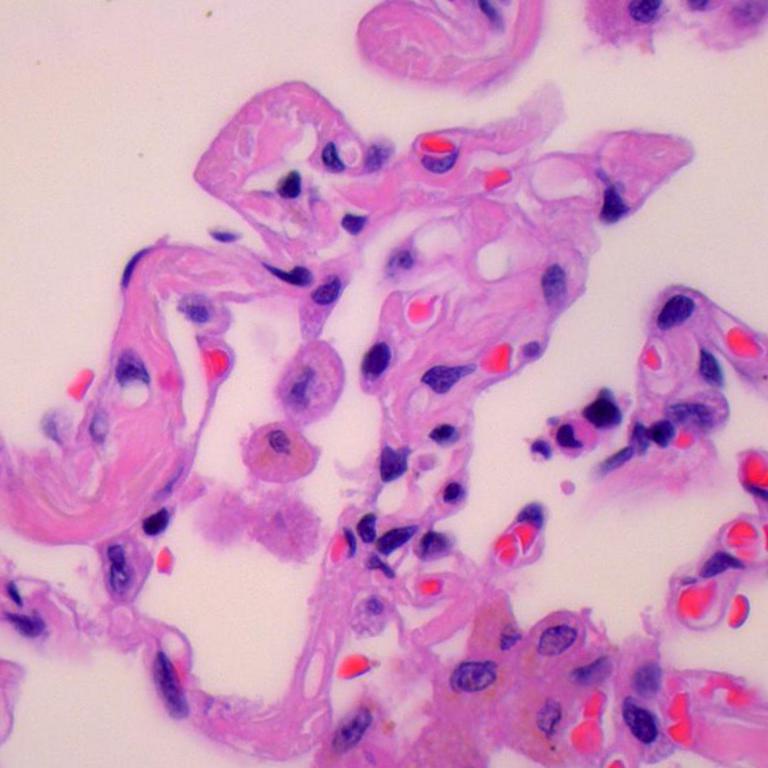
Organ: lung
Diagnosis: benign